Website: bh-photo
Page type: payment
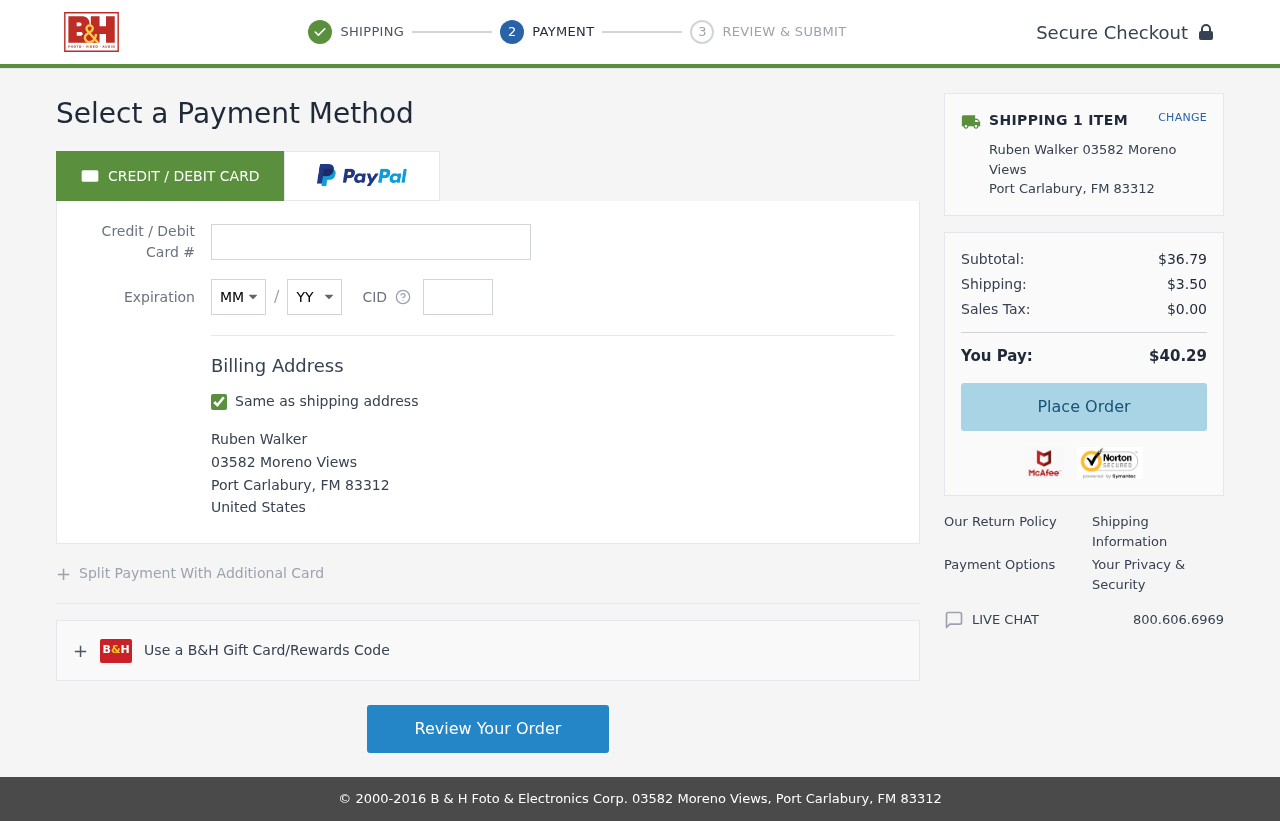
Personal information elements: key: PII_CARD_CVV
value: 613
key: PII_CARD_EXPIRY_MONTH
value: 01
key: PII_CARD_EXPIRY_YEAR
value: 28
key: PII_CARD_NUMBER
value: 2283 1713 8994 2817
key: PII_CITY
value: Port Carlabury
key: PII_COUNTRY
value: United States
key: PII_FULLNAME
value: Ruben Walker
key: PII_POSTCODE
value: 83312
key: PII_STATE_ABBR
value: FM
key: PII_STREET
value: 03582 Moreno Views
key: PII_FULLNAME2
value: Ruben Walker
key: PII_CITY2
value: Port Carlabury
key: PII_STATE_ABBR2
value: FM
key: PII_POSTCODE_FULL
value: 83312
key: PII_POSTCODE_NUMERIC
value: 83312
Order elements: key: ORDER_NUM_ITEMS
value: SHIPPING 1 ITEM
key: ORDER_SUBTOTAL
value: $36.79
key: ORDER_SHIPPING_COST
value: $3.50
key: ORDER_TAX
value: $0.00
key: ORDER_TOTAL
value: $40.29